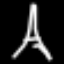
Label: The Eiffel Tower